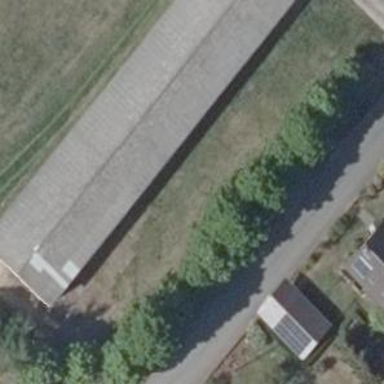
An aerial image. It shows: Gabled farm auxiliary building with grey roof oriented along certain direction.